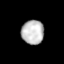
Tissue: lung
Cell type: Fibroblasts
Senescence score: 0.6219
Nuclear area (px): 531
Mean DAPI intensity: 189.691